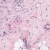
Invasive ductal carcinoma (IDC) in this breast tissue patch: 0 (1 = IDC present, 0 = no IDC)